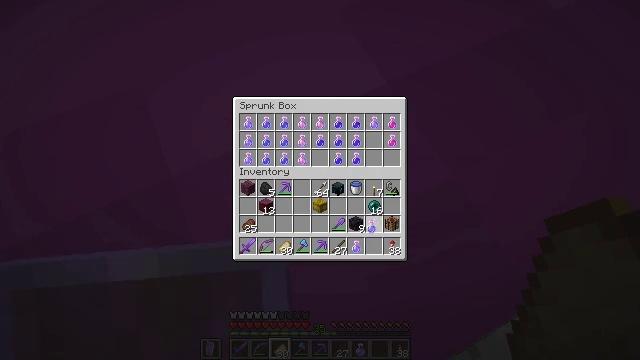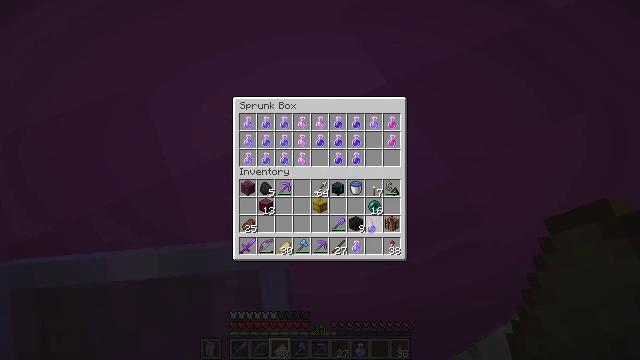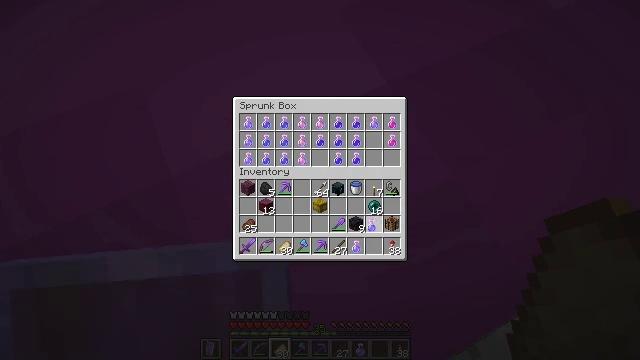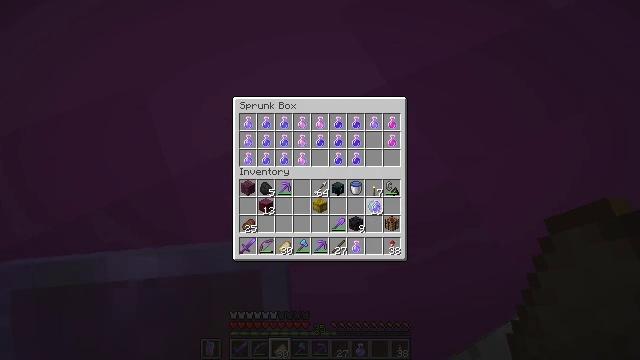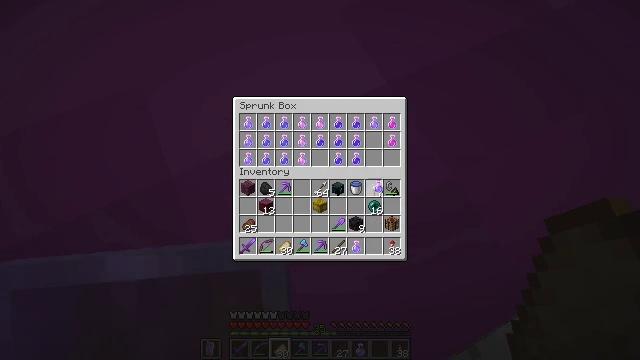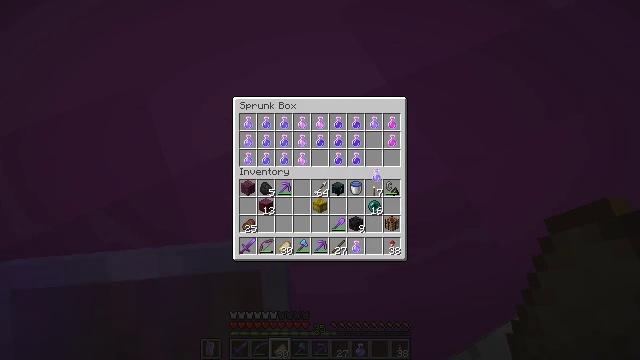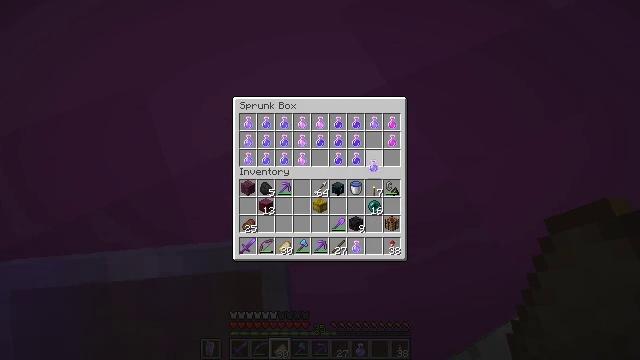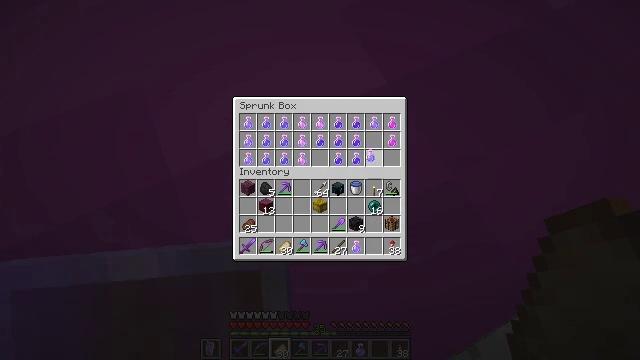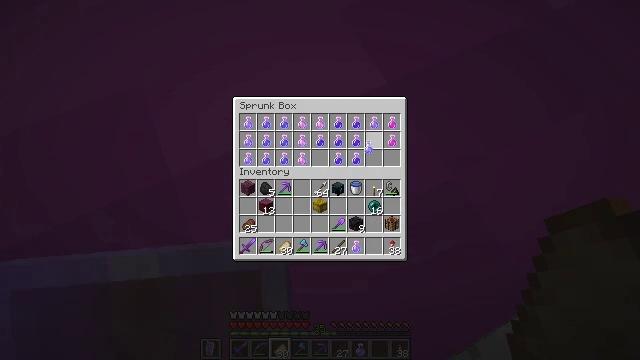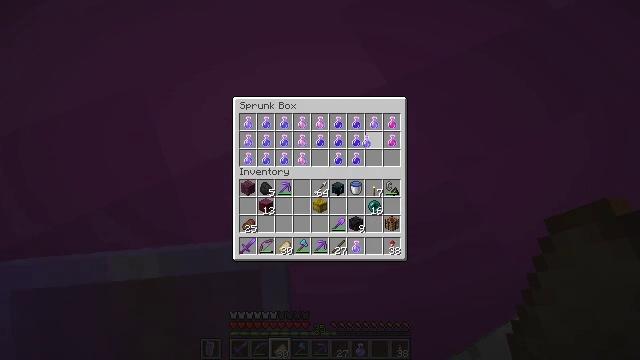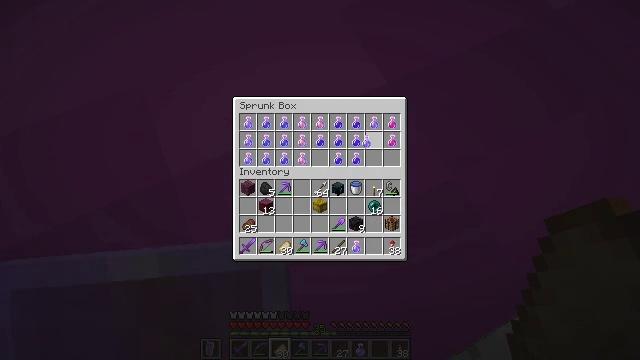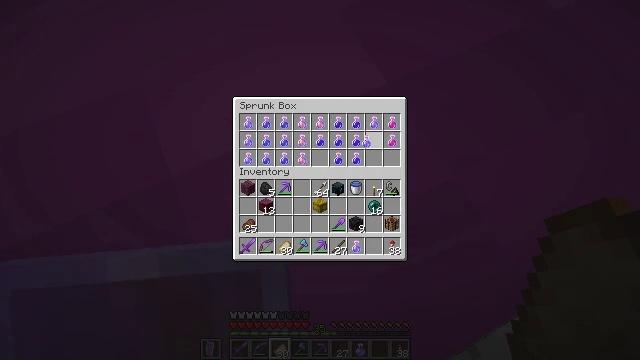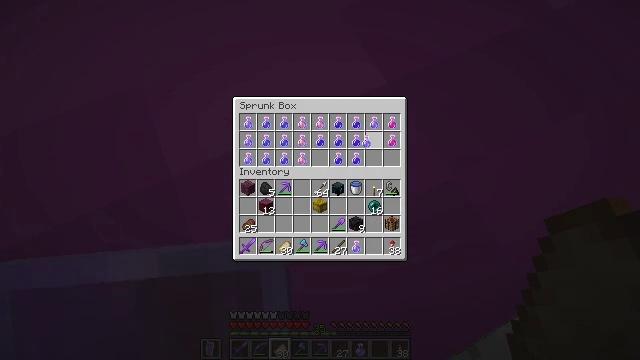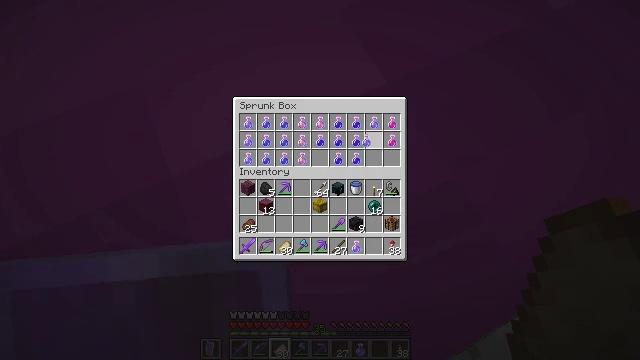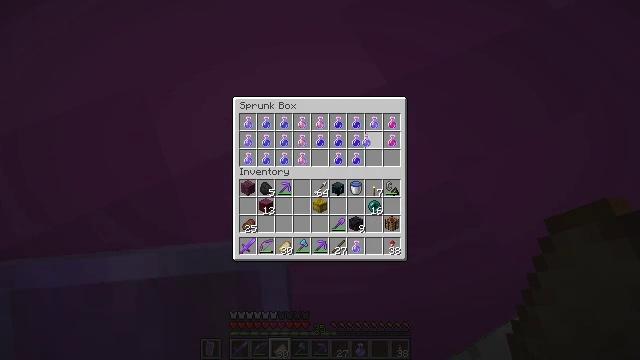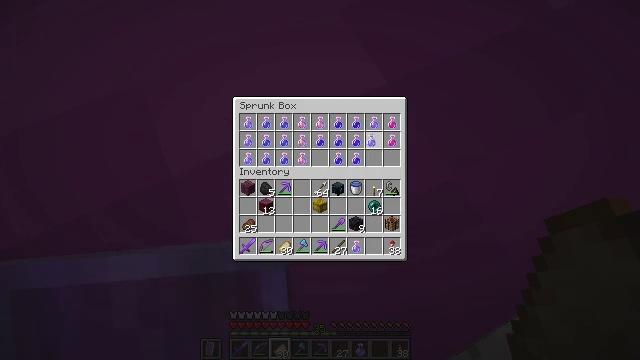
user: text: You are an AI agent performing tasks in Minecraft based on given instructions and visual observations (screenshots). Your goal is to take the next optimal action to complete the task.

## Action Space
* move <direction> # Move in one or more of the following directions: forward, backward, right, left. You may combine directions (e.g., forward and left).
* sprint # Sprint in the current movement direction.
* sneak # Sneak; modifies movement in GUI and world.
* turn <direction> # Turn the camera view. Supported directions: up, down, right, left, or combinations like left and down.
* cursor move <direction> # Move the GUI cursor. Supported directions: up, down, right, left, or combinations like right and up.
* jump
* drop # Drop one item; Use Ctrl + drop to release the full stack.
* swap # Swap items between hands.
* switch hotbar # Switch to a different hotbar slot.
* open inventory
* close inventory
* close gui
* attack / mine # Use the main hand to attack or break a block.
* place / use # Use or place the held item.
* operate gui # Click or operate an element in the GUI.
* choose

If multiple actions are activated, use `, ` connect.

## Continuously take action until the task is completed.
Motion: motion action
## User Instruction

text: Mine the magenta shulker box.
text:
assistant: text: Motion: attack / mine
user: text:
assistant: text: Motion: attack / mine
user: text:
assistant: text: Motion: turn up
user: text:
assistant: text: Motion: turn up
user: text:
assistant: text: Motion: turn up
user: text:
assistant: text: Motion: turn up
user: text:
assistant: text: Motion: turn up
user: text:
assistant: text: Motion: turn up
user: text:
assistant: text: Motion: no_op
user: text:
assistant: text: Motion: no_op
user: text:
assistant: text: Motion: no_op
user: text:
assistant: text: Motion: no_op
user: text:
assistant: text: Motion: no_op
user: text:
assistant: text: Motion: no_op
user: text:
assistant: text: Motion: no_op
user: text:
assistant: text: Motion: no_op
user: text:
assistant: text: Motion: no_op
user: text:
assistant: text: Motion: attack / mine
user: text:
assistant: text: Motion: attack / mine
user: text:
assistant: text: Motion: no_op
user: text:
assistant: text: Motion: no_op
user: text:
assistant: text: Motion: turn down
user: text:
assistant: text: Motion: turn down
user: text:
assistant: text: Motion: turn down
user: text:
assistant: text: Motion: turn down
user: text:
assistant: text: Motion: turn down
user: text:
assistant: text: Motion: turn down
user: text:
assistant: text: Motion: no_op
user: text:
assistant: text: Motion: no_op
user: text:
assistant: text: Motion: turn left